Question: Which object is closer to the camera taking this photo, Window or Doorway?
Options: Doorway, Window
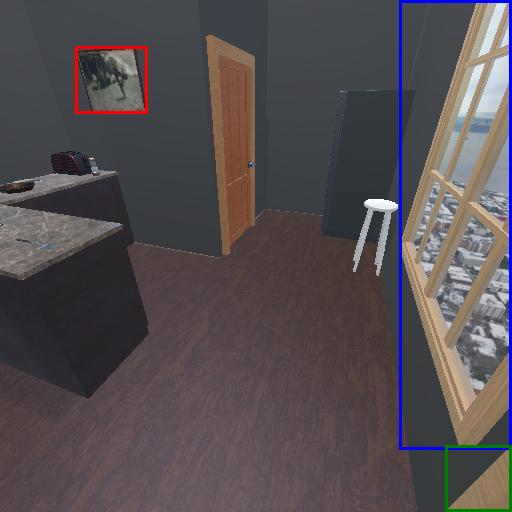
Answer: Doorway